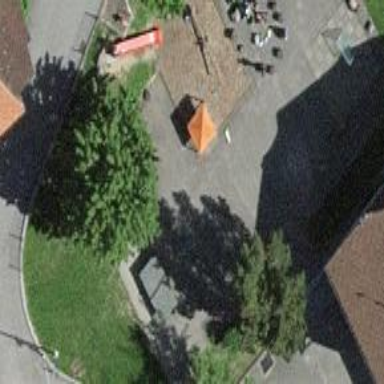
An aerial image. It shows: Playground area for leisure activities on the land.